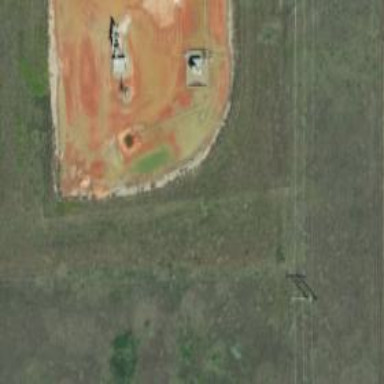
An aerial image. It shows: Storage tank that is man-made.